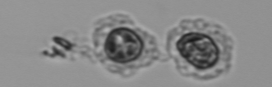
Label: Emiliania_huxleyi